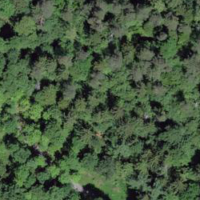
EUNIS habitat code: 43
Species observed at this site:
Ilex aquifolium